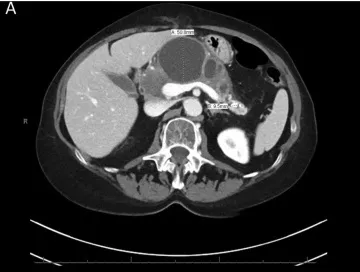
CT abdomen showing multiple cystic lesions within the pancreas. The largest cystic lesion in the mid-body pancreas measures 5.1 cm in maximal diameter and appears to communicate with the main pancreatic duct (A). Also seen is a cluster of smaller cystic lesions within the pancreas head and tail.
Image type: radiology (ct)